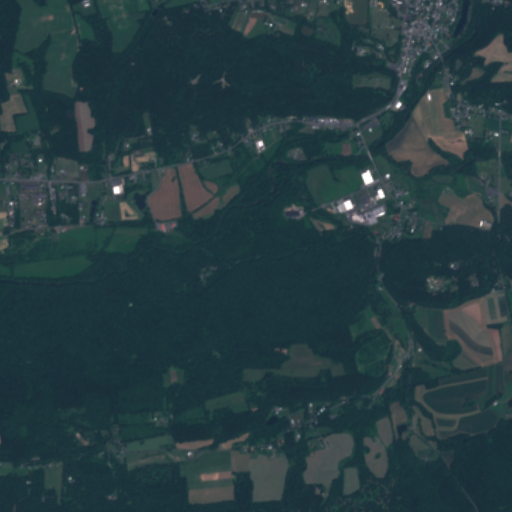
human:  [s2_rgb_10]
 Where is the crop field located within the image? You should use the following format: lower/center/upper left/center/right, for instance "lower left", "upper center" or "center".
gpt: The crop field is located in the upper right of the image.
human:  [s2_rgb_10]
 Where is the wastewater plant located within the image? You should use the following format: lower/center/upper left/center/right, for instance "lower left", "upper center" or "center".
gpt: The wastewater plant is located in the center left of the image.
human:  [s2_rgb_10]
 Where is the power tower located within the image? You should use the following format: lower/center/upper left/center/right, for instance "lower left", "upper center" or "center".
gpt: There is no power tower in the image.